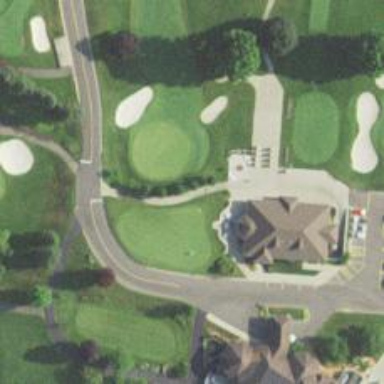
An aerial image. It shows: Path for golf carts.